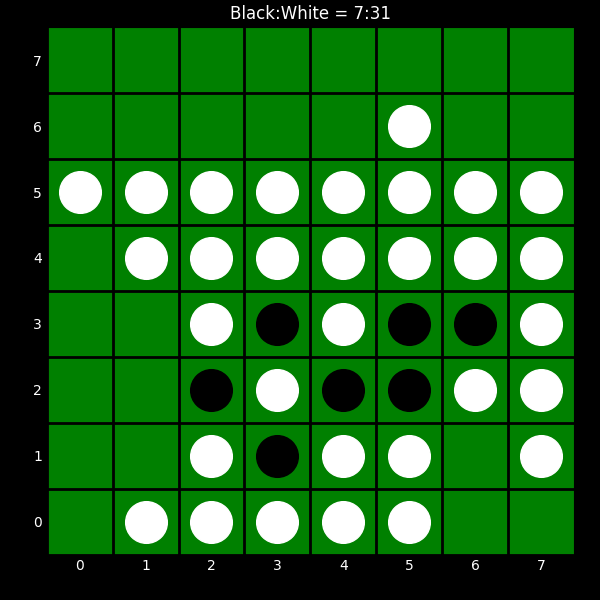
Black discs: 7
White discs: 31